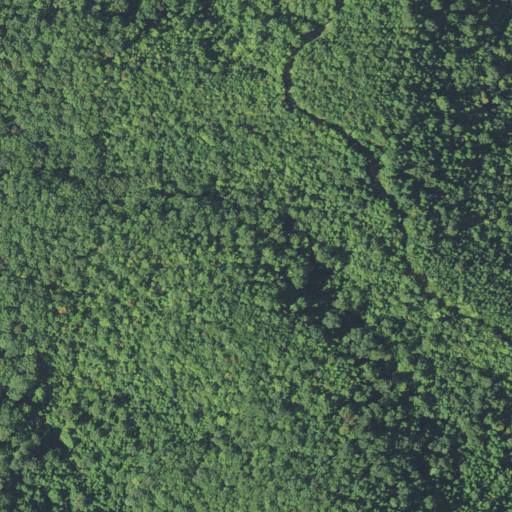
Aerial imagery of mountain in North Carolina named Long Mountain containing deciduous forest, open development, and mixed forest